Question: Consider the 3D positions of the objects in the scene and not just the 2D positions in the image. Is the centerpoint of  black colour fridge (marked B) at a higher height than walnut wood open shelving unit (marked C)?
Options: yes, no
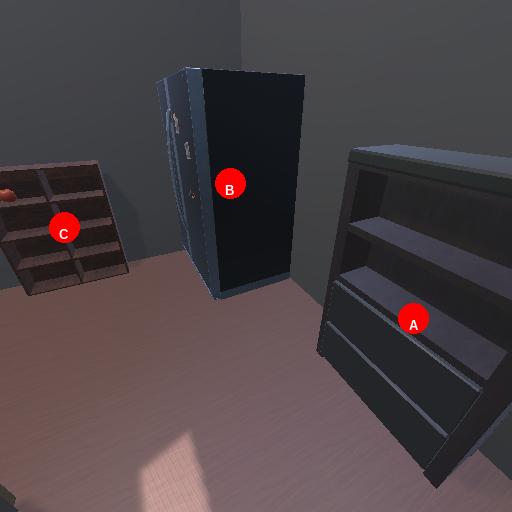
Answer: yes